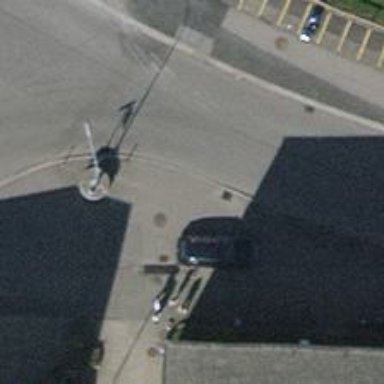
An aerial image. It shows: Unmarked crossing with traffic calming table.